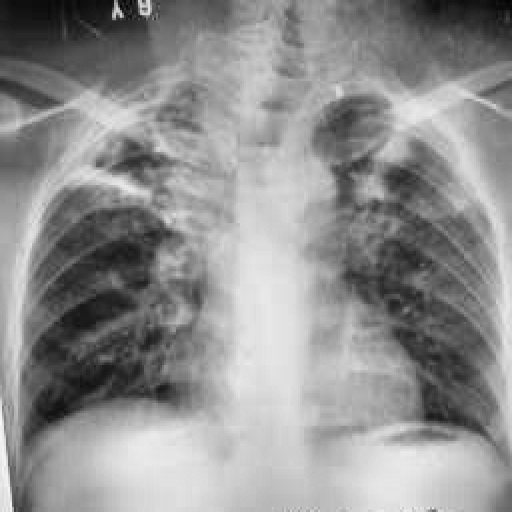
Finding: TUBERCULOSIS